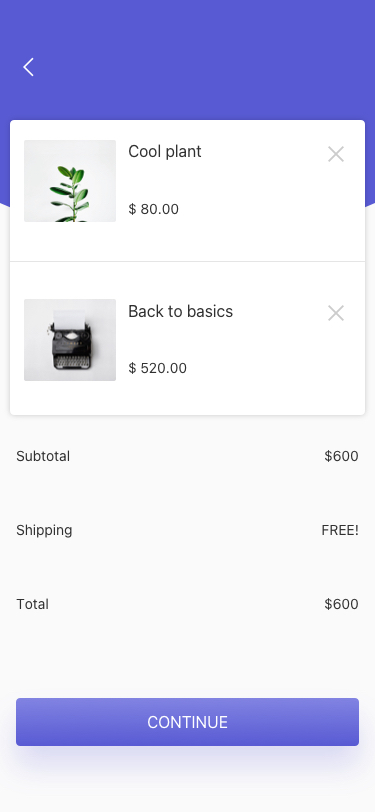
Text in this UI design:
CONTINUE
$600
Subtotal
FREE!
Shipping
$600
Total
Cool plant
$ 80.00
Back to basics
$ 520.00